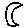
Label: moon